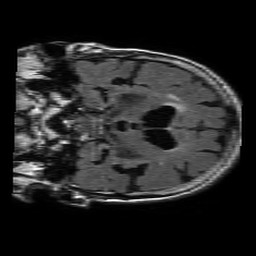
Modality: FLAIR
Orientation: coronal
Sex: female
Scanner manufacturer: philips
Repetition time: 11 s
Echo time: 0.125 s